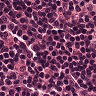
Metastatic tissue present: no